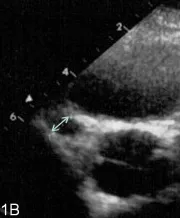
Arteriographic and echocardiography findings. (B) Echocardiogram on day 34 demonstrated multiple large coronary artery aneurysms including a 7 mm aneurysm affecting the proximal right coronary artery (arrowed).
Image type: radiology (ultrasound)